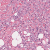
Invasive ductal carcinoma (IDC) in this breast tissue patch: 1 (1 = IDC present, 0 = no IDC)